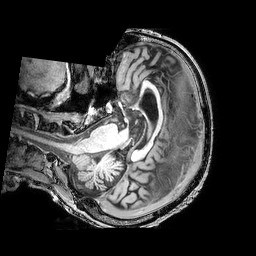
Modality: T1w
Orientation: axial
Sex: male
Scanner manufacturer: philips
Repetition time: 0.008066 s
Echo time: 0.00369 s